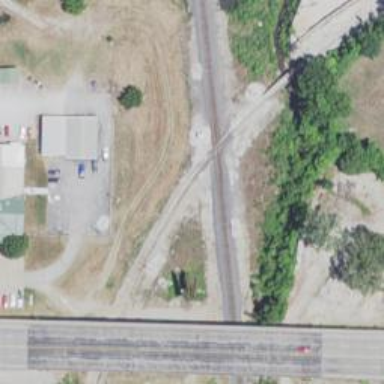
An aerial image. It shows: Railway junction.